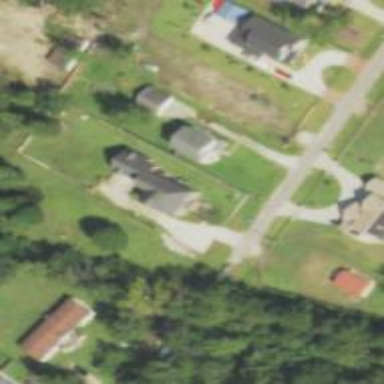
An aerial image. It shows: Driveway leading to service road.